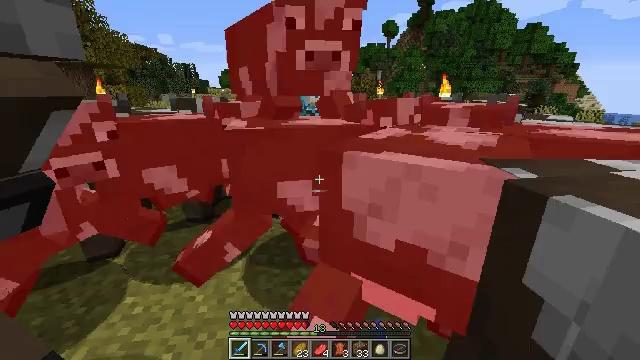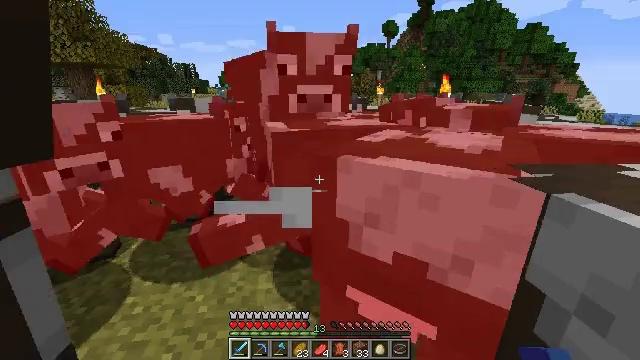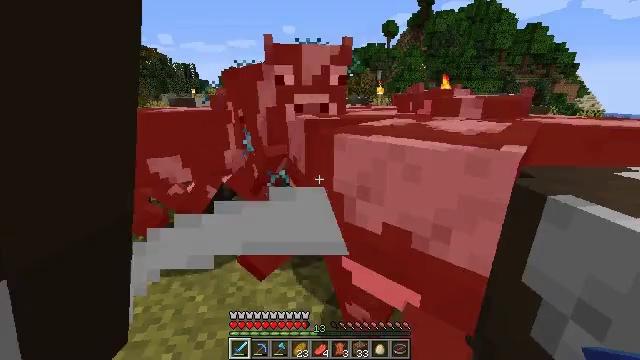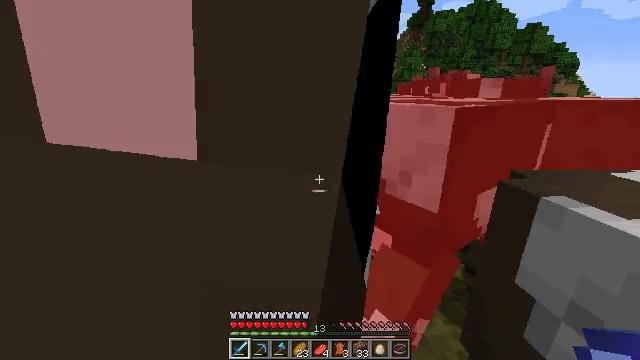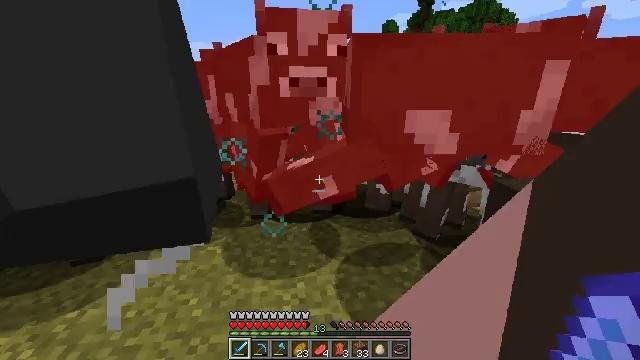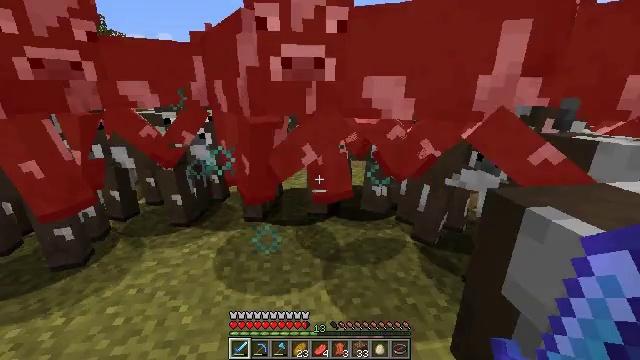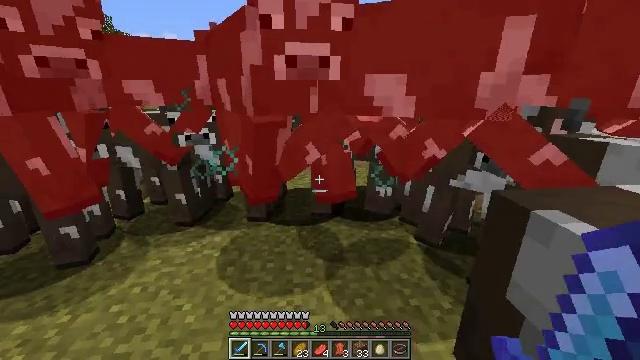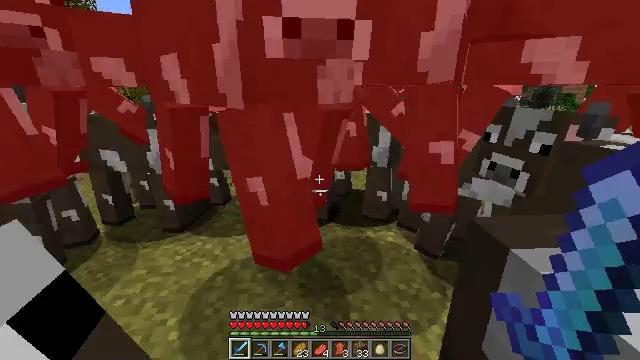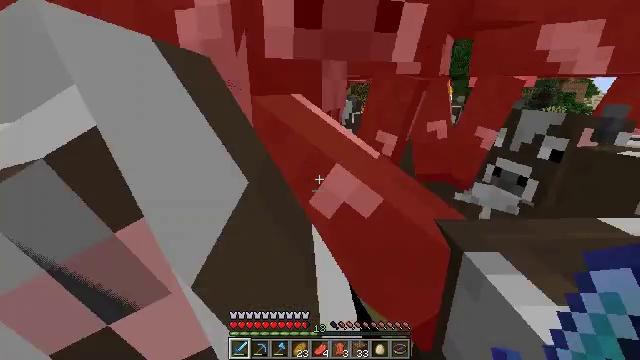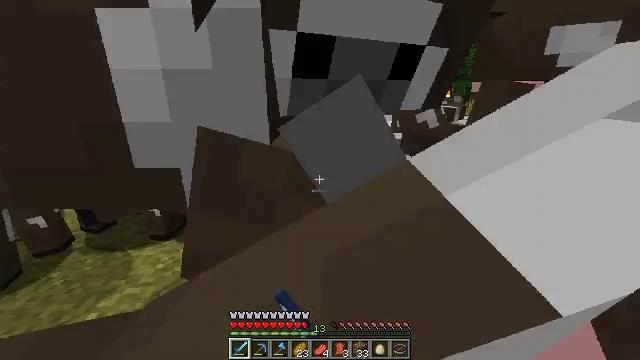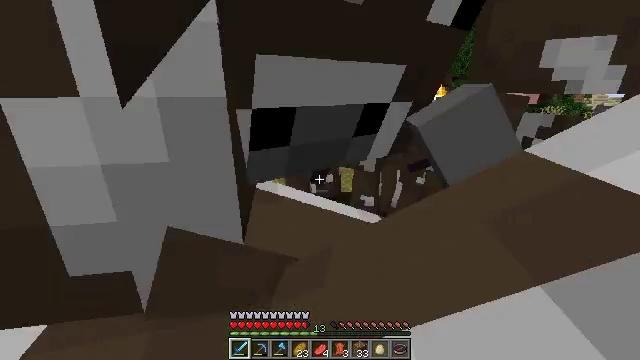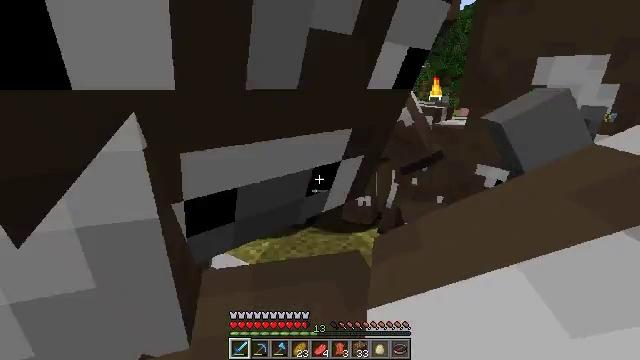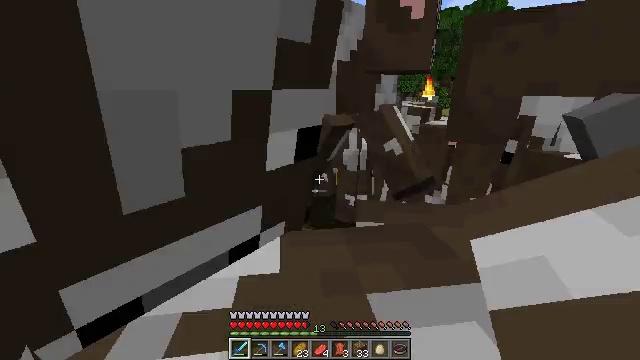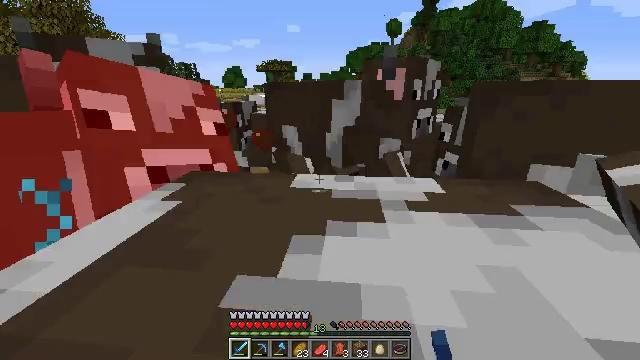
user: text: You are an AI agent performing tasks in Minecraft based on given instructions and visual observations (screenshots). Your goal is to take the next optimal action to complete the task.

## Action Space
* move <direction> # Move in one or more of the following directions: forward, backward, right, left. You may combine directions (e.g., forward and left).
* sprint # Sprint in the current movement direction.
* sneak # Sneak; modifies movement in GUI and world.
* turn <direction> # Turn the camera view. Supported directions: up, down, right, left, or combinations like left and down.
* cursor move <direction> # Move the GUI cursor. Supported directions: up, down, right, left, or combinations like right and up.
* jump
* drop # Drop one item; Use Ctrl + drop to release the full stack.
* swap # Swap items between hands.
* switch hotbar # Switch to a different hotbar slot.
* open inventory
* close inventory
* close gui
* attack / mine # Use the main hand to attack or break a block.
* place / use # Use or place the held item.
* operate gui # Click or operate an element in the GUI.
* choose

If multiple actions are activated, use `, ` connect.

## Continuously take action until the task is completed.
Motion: motion action
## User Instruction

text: Combat the cow.
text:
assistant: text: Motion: no_op
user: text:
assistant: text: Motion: no_op
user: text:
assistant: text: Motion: no_op
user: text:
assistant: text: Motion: no_op
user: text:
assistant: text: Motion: no_op
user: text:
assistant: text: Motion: no_op
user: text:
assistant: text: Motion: no_op
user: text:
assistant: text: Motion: attack / mine
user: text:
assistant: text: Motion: attack / mine
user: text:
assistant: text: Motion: attack / mine
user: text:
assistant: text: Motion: no_op
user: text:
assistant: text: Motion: no_op
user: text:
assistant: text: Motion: no_op
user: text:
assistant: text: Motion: no_op